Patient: sex M, age 34
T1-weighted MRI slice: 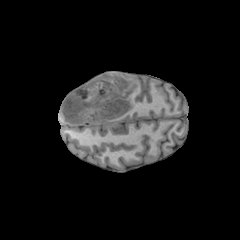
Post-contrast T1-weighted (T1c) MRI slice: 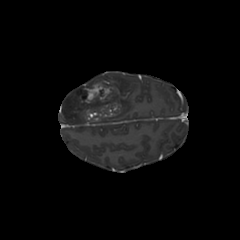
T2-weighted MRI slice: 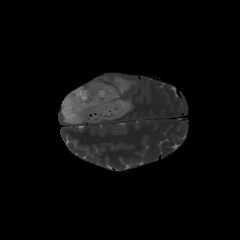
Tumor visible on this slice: yes
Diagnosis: Astrocytoma, IDH-mutant
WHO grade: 4